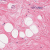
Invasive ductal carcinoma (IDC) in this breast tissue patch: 0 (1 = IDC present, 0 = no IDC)